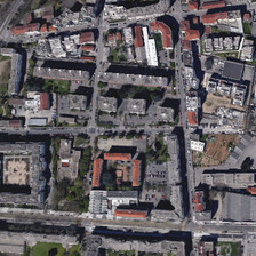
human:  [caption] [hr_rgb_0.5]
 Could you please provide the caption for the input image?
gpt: The color of the school building is very simple.

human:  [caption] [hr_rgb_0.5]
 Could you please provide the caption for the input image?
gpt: The color of the school building is very simple.

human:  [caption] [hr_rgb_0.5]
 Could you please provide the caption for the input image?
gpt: The color of the school building is very simple.

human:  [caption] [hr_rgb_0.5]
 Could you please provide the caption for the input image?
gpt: The color of the school building is very simple.

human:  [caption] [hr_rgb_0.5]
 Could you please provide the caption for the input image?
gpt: The color of the school building is very simple.